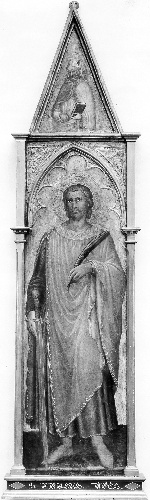
Title: Saint Julian the Hospitaler (with Saint Nicholas of Bari)
Artist: Martino di Bartolommeo di Biagio
Artist bio: Italian, Sienese, active by 1389–died 1434/35
Object type: Painting, part of an altarpiece
Classification: Paintings
Medium: Tempera on wood, gold ground
Dimensions: Overall, with shaped top and engaged (modern) frame, 58 3/4 x 17 in. (149.2 x 43.2 cm); Saint Julian 39 5/8 x 12 in. (100.6 x 30.5 cm); Saint Nicholas 12 3/4 x 8 7/8 in. (32.4 x 22.5 cm)
Department: European Paintings
Credit line: Theodore M. Davis Collection, Bequest of Theodore M. Davis, 1915
Accession year: 1930
Repository: Metropolitan Museum of Art, New York, NY
Tags: Men|Saints